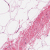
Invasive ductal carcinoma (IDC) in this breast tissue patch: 0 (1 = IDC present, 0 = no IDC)